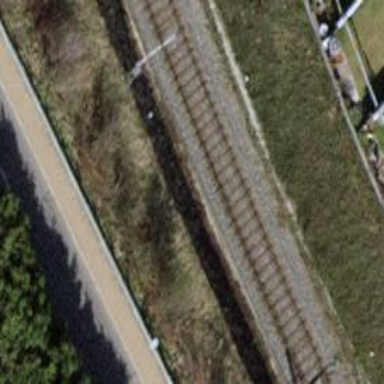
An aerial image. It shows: Single-track railway with electrified contact lines.